Question: How to create such labels like in this example? I mean the 'Spades w/ Ads' and these 'Spades Settings' and 'Partners Spades Options'?

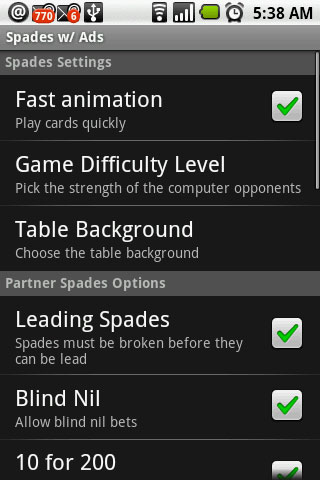
Answer: That is easy with Shared Preferences, take a look at this <URL>
In brief: for all Preference Category you have the possibility to add a title, in your case Spades Settings and Partners Spades Options.